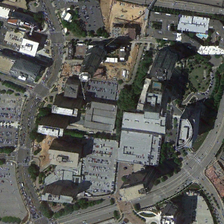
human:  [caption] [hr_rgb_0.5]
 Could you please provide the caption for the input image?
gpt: there are a lot of tall buildings on both sides of the road .

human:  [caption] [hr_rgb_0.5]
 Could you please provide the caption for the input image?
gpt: these tall buildings are surrounded by a large number of trees .

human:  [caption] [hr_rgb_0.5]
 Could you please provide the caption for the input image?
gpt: these tall buildings are surrounded by a large number of trees .

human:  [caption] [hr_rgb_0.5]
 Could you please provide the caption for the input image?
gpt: there are a lot of tall buildings on both sides of the road .

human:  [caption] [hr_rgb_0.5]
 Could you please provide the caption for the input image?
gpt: there are a lot of tall buildings on both sides of the road .